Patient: sex F, age 63
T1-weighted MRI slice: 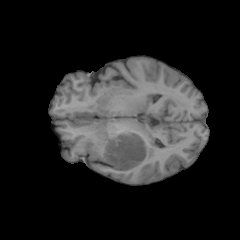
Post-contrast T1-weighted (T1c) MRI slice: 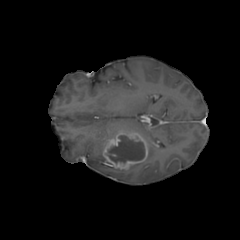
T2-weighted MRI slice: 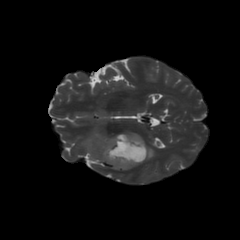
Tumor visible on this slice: yes
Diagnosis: Glioblastoma, IDH-wildtype
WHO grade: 4